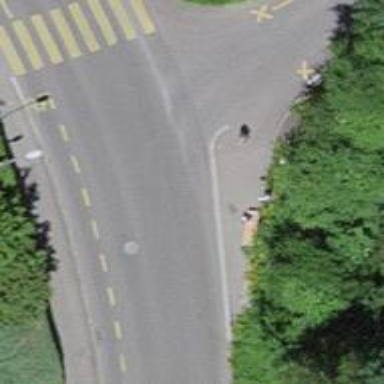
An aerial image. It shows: Public transport stop position.